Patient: sex F, age 63
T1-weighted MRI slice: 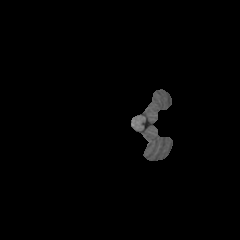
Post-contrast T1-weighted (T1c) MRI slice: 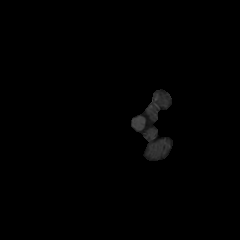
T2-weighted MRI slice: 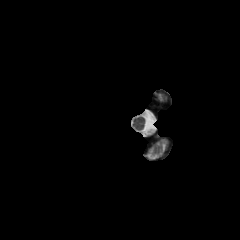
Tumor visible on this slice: no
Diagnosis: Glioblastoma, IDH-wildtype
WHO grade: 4